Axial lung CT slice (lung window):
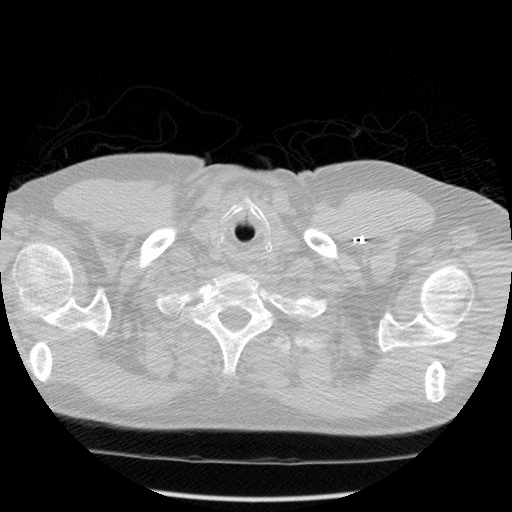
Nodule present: no